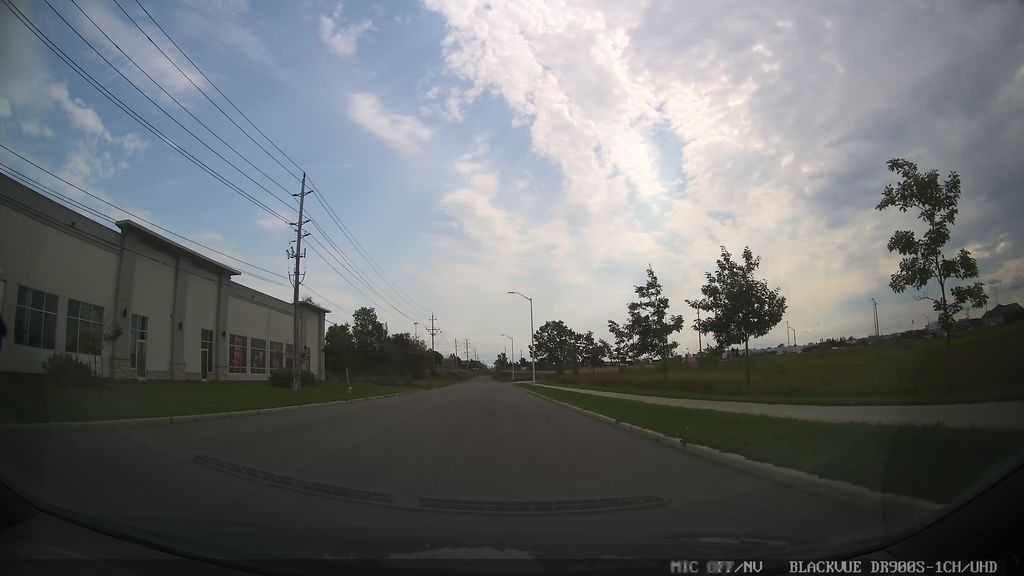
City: ottawa-gatineau